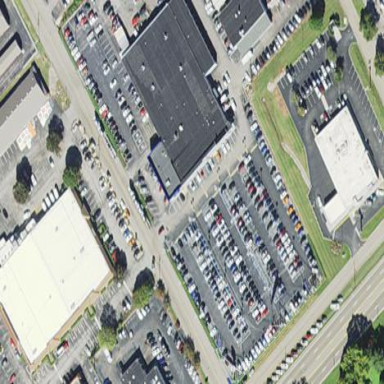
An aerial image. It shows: Building housing car shop.